Question: I had dynamically created the drop down list and placed in the tablecell and based on the button click i need to show the panel on top of the drop down list. But I'm facing the problem that whenever I'm placing the panel on the top of the drop down list, the drop list control is getting displayed on top of the panel. Any help is appreciated.
Note: I'm facing this problem only in IE6, remaining browsers is working fine (IE8, FF, and Chrome)
width: 506px; height: 236px;">
OnClick="OkClicked" />

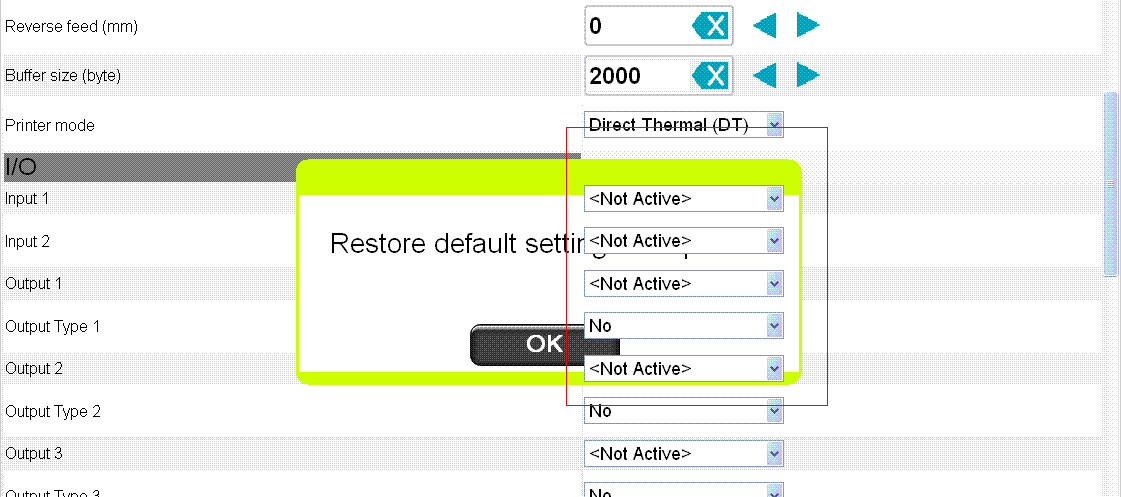
Answer: Try to play with style='z-index: 1000' attribute